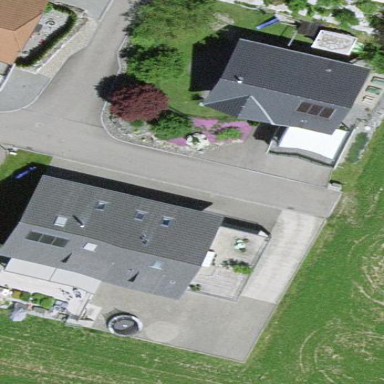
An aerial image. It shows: Residential building.